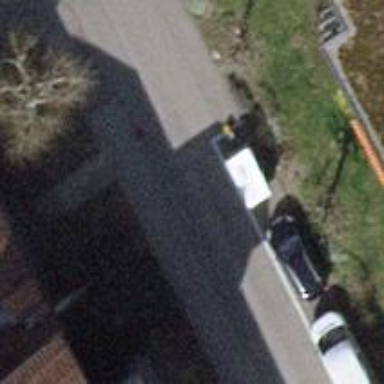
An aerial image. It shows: Residential road with parallel on-street parking lane on the right side.